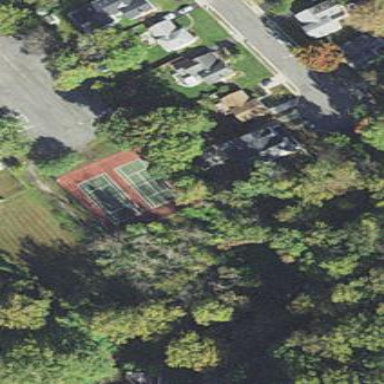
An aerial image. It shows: Tennis court with asphalt surface.